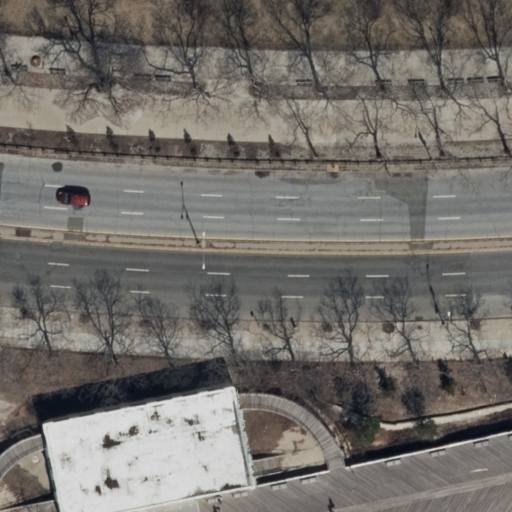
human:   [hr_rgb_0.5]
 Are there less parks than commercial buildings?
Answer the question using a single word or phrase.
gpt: no

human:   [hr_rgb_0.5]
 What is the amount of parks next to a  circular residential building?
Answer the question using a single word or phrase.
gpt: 0

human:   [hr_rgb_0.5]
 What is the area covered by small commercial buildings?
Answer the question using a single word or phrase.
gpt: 0m2

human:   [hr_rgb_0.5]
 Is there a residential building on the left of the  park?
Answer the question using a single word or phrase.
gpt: no

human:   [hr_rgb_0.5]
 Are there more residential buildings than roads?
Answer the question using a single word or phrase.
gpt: no

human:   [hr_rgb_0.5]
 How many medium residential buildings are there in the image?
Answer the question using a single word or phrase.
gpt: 0

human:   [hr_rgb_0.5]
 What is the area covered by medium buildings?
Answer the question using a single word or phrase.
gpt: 0m2

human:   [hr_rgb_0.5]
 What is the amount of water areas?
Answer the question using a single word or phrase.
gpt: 0

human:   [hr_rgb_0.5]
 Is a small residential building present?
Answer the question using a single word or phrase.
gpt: yes

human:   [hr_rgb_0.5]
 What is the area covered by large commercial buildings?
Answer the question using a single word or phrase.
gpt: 0m2

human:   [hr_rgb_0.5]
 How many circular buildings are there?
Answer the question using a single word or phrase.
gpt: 0

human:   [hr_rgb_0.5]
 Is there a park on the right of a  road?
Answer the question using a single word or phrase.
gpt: no

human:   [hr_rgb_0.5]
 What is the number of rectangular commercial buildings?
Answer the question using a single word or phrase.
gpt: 0

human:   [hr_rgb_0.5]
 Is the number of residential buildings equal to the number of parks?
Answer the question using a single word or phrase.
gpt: yes

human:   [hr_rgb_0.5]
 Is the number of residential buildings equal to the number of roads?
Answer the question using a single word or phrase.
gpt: no

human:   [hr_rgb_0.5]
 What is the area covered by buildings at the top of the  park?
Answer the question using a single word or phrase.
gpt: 0m2

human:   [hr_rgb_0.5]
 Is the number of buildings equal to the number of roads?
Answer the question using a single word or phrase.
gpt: no

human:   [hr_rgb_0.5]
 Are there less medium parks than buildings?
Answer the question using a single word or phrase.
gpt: yes

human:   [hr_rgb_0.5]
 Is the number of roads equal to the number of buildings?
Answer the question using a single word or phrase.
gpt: no

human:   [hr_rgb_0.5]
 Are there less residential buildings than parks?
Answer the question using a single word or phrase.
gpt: no

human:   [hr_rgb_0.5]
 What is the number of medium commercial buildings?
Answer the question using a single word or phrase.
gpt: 0

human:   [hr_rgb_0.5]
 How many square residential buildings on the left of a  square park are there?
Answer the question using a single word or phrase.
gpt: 0

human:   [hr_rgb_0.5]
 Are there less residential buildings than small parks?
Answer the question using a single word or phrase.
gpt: no

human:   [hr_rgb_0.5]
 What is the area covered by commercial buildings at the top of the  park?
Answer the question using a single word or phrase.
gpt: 0m2

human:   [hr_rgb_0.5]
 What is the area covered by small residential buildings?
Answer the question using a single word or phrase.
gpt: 14m2

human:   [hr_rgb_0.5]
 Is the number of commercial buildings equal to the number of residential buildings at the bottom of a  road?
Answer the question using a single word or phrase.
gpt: no

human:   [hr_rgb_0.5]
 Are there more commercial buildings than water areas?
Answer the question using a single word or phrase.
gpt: no

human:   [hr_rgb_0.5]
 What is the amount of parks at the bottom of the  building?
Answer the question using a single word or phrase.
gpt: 0

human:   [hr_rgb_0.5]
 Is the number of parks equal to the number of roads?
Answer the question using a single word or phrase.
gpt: no

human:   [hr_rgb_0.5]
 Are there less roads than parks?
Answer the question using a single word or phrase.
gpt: no

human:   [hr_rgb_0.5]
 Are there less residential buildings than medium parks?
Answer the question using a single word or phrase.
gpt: no

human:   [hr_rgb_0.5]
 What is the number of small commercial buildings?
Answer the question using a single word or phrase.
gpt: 0

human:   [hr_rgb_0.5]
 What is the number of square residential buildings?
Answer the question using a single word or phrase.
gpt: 0

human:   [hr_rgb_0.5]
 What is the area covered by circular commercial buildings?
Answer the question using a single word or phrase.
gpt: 0m2

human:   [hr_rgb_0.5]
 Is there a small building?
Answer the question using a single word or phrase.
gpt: yes

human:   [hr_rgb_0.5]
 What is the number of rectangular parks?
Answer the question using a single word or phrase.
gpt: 1

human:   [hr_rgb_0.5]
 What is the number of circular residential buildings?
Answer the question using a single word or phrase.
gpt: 0